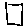
Label: square